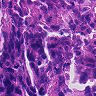
Metastatic tissue present: yes